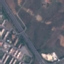
Land use / land cover: Highway